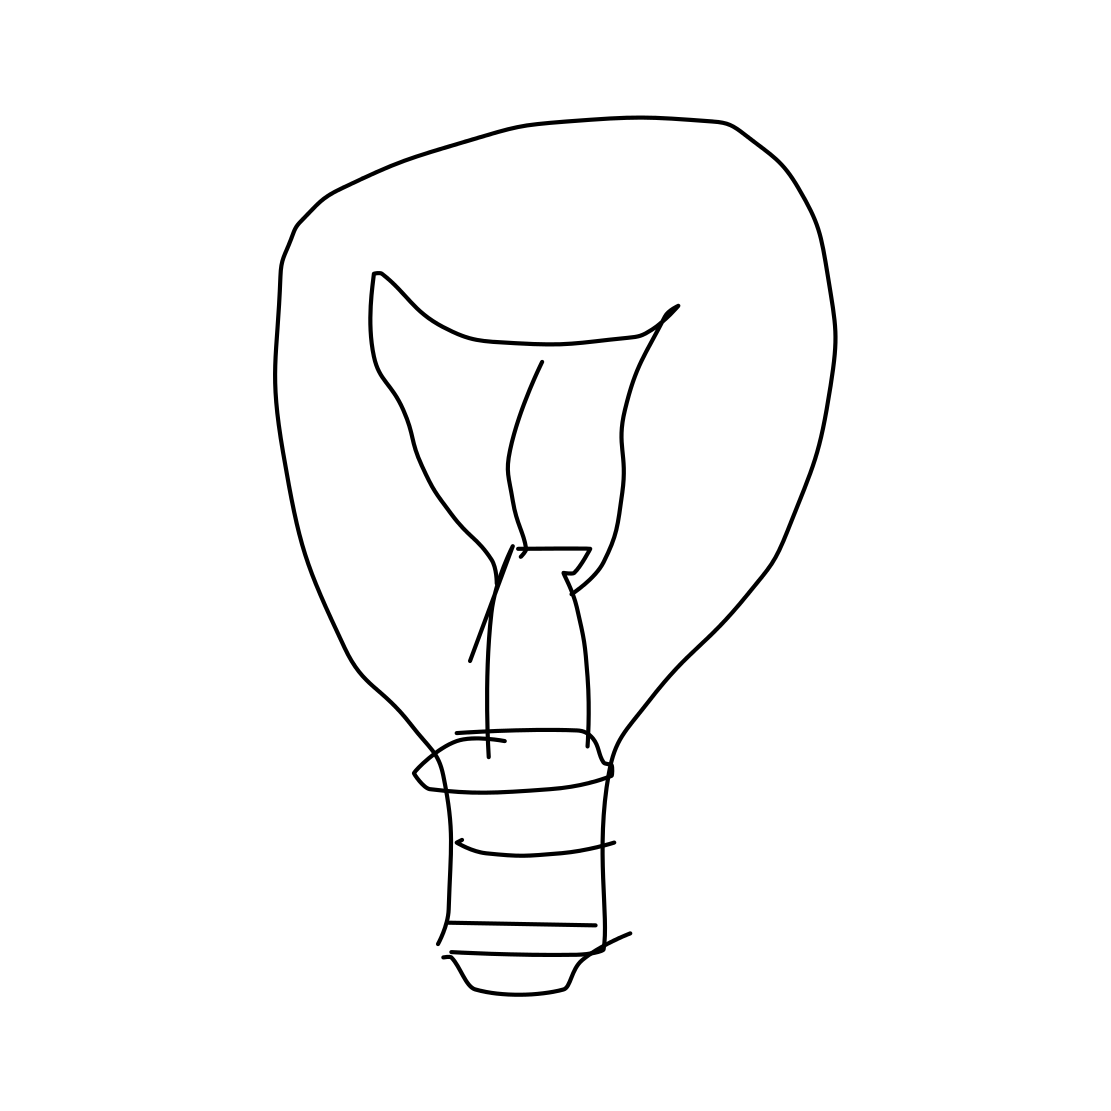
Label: lightbulb